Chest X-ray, AP view. Patient: 47 years old, sex M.
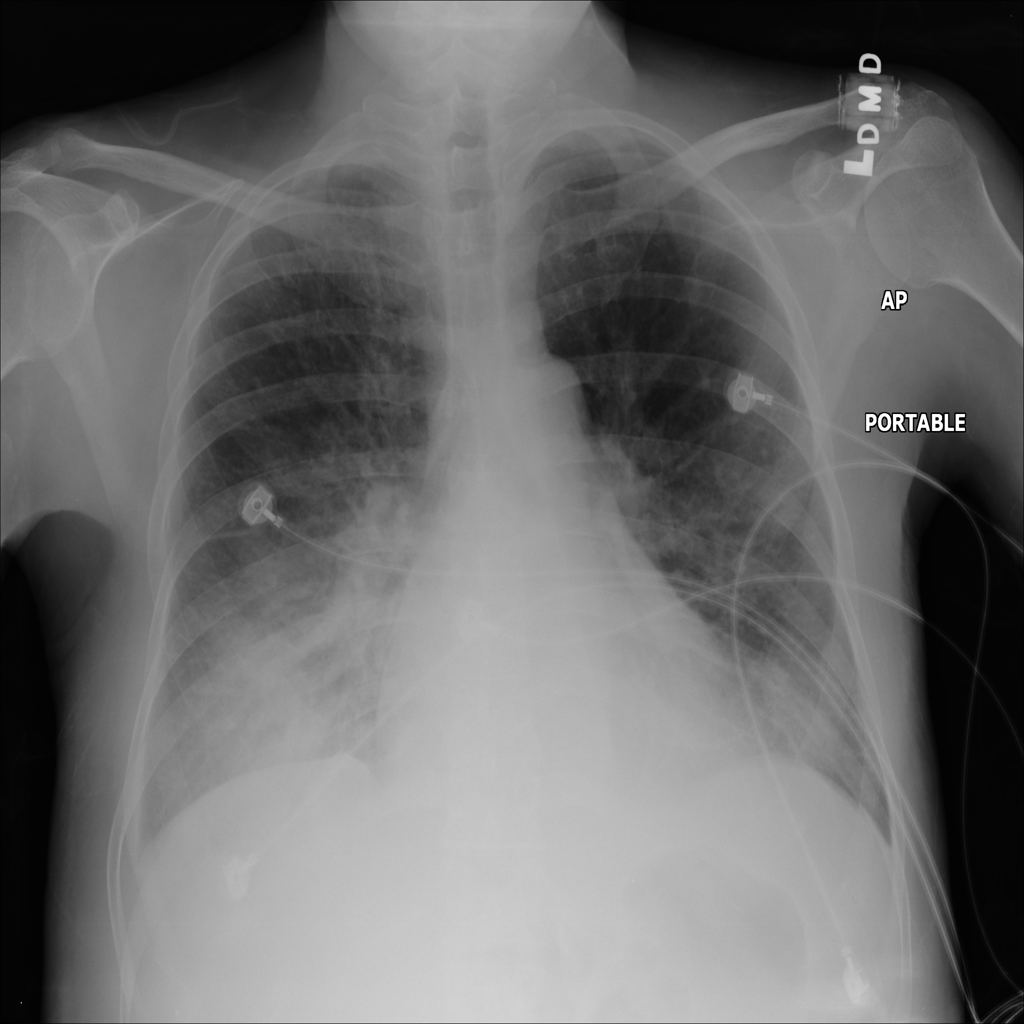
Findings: Consolidation, Effusion, Infiltration